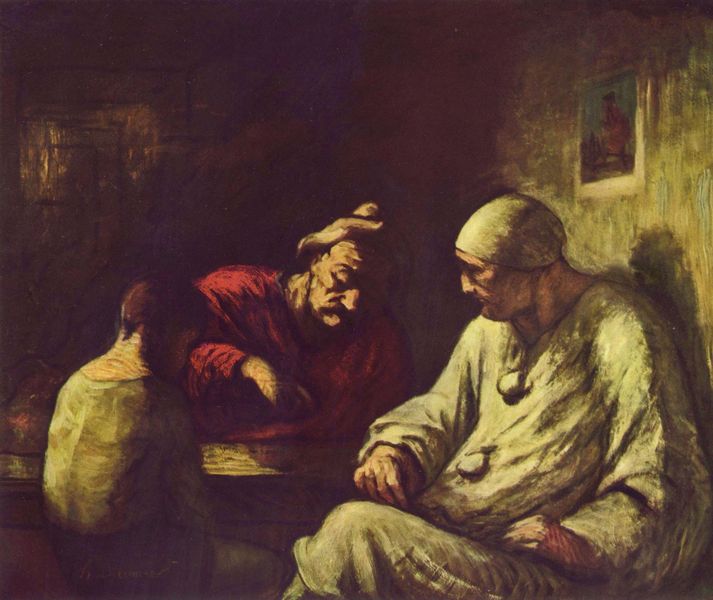
Titel: Rast der Gaukler
Künstler: Honoré Daumier
Standort: Los Angeles (California)
Institution: Privatsammlung
Schlagwörter: blau, dunkel, gemälde, gruppe, hand, himmel, mann, schatten, schlaf, weiß, gelb, mädchen, ocker, sitzen, abend, braun, fenster, frau, haar, hell, hut, hüte, licht, mund, männer, nacht, nase, pastell, profil, raum, reden, rücken, schwarz, stirn, stuhl, stützen, szene, tisch, tür, zimmer, rot, beige, gespräch, haube, malerei, bart, gesichter, kappe, kneipe, mütze, wand, wirtschaft, alte, arm, augen, falten, gesicht, kleidung, bild, hals, hände, innenraum, öl, dunkelheit, haare, interieur, kostüm, realismus, tücher, drei, familie, kind, nachthemd, vater, kinn, knopf, traurig, genre, kopfbedeckung, wangen, ecke, valloton, sitz, perspektive, spieler, zwei, lehrer, moderne, backen, furchen, kette, bank, hocker, nacken, weisshöhung, dick, nasen, sprechen, spielen, kopftuch, stube, kammer, junge, knöpfe, gesich, spiel, eingang, greis, knabe, buch, clown, zirkus, leinwand, schach, hauben, beckmann, anfang, kerzenschein, trost, karg, brauntöne, antlitz, lesender, lichtquelle, bommel, sitzender, ikone, harlekin, erklären, zuhören, schlafgewand, pierrot, kollwitz, corbet, schlafmütze, schlafanzug, pirot, erzählen, mam, sugen, sozialrealismus, halekin, erzähler, belehrung, melancolisch, clairobscur, melancolie, beigw, dri